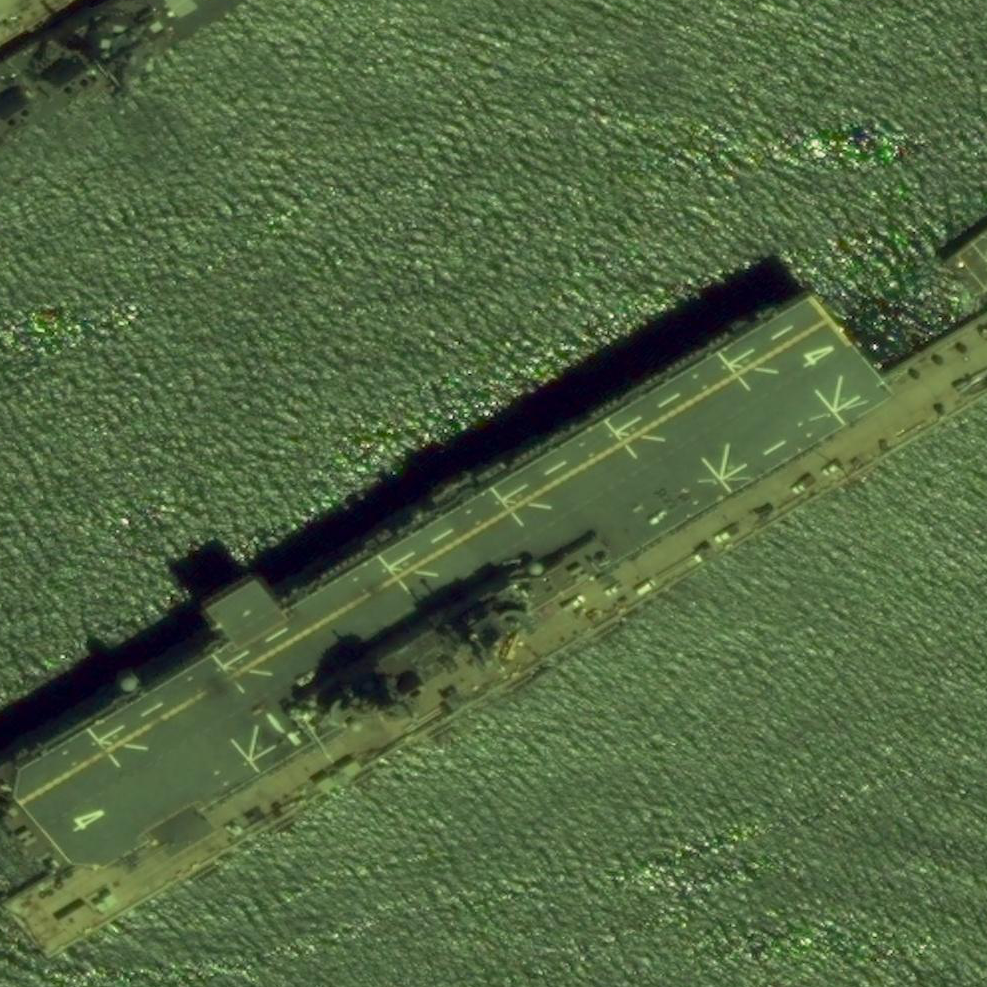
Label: assault